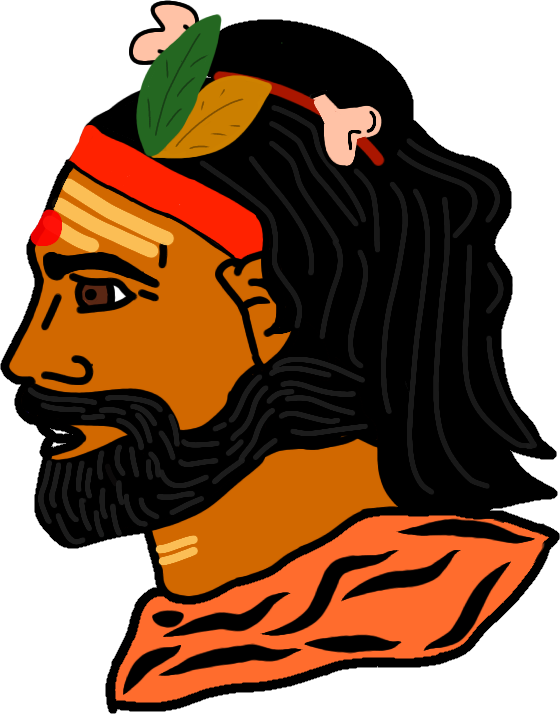
Label: 4_Yes_Chad